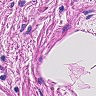
Metastatic tissue present: no